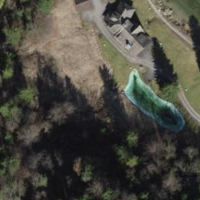
EUNIS habitat code: 55
Species observed at this site:
Lysimachia vulgaris